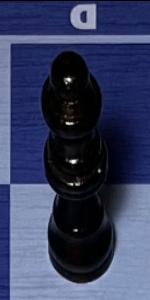
Label: Queen_Black